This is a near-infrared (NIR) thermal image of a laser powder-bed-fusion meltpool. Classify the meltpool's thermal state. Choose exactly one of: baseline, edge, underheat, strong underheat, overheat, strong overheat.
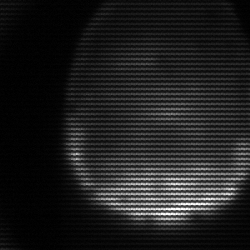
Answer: edge